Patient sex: M
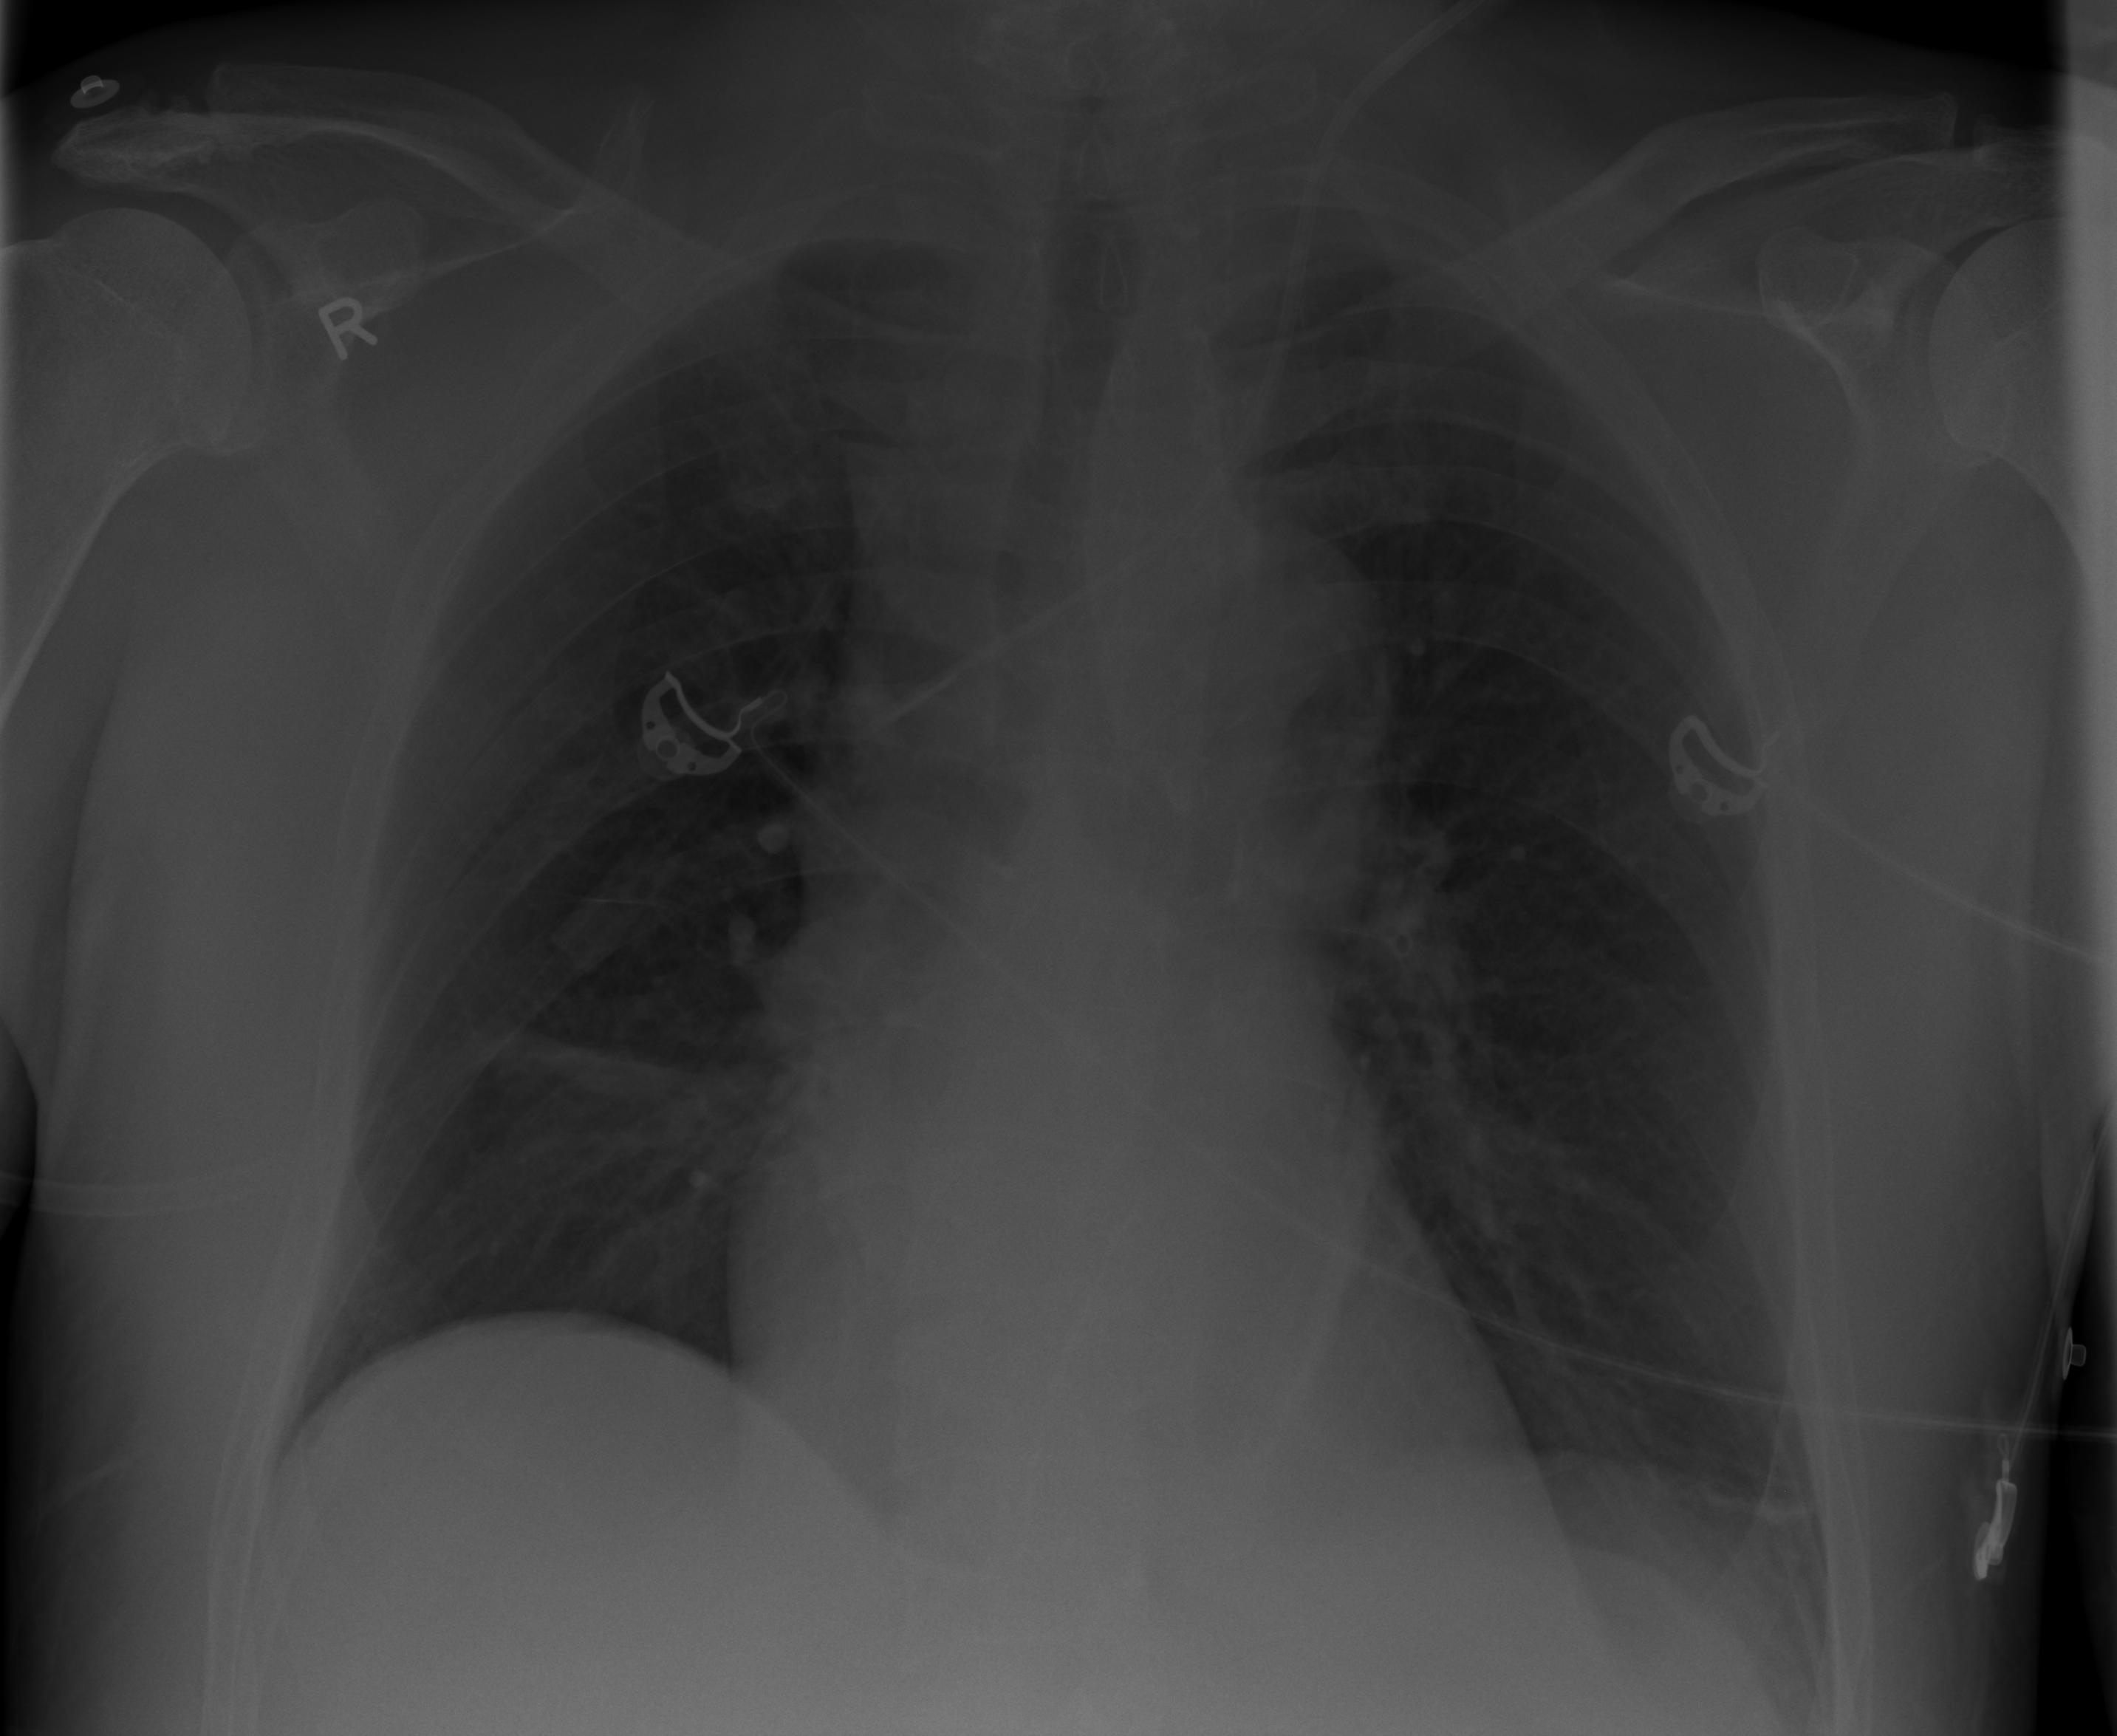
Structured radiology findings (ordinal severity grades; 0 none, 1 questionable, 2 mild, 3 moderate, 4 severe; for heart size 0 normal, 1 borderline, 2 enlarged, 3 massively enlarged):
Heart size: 1
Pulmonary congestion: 0
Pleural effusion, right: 0
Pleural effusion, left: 2
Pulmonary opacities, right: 0
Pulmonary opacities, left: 0
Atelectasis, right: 2
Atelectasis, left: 2